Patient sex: M
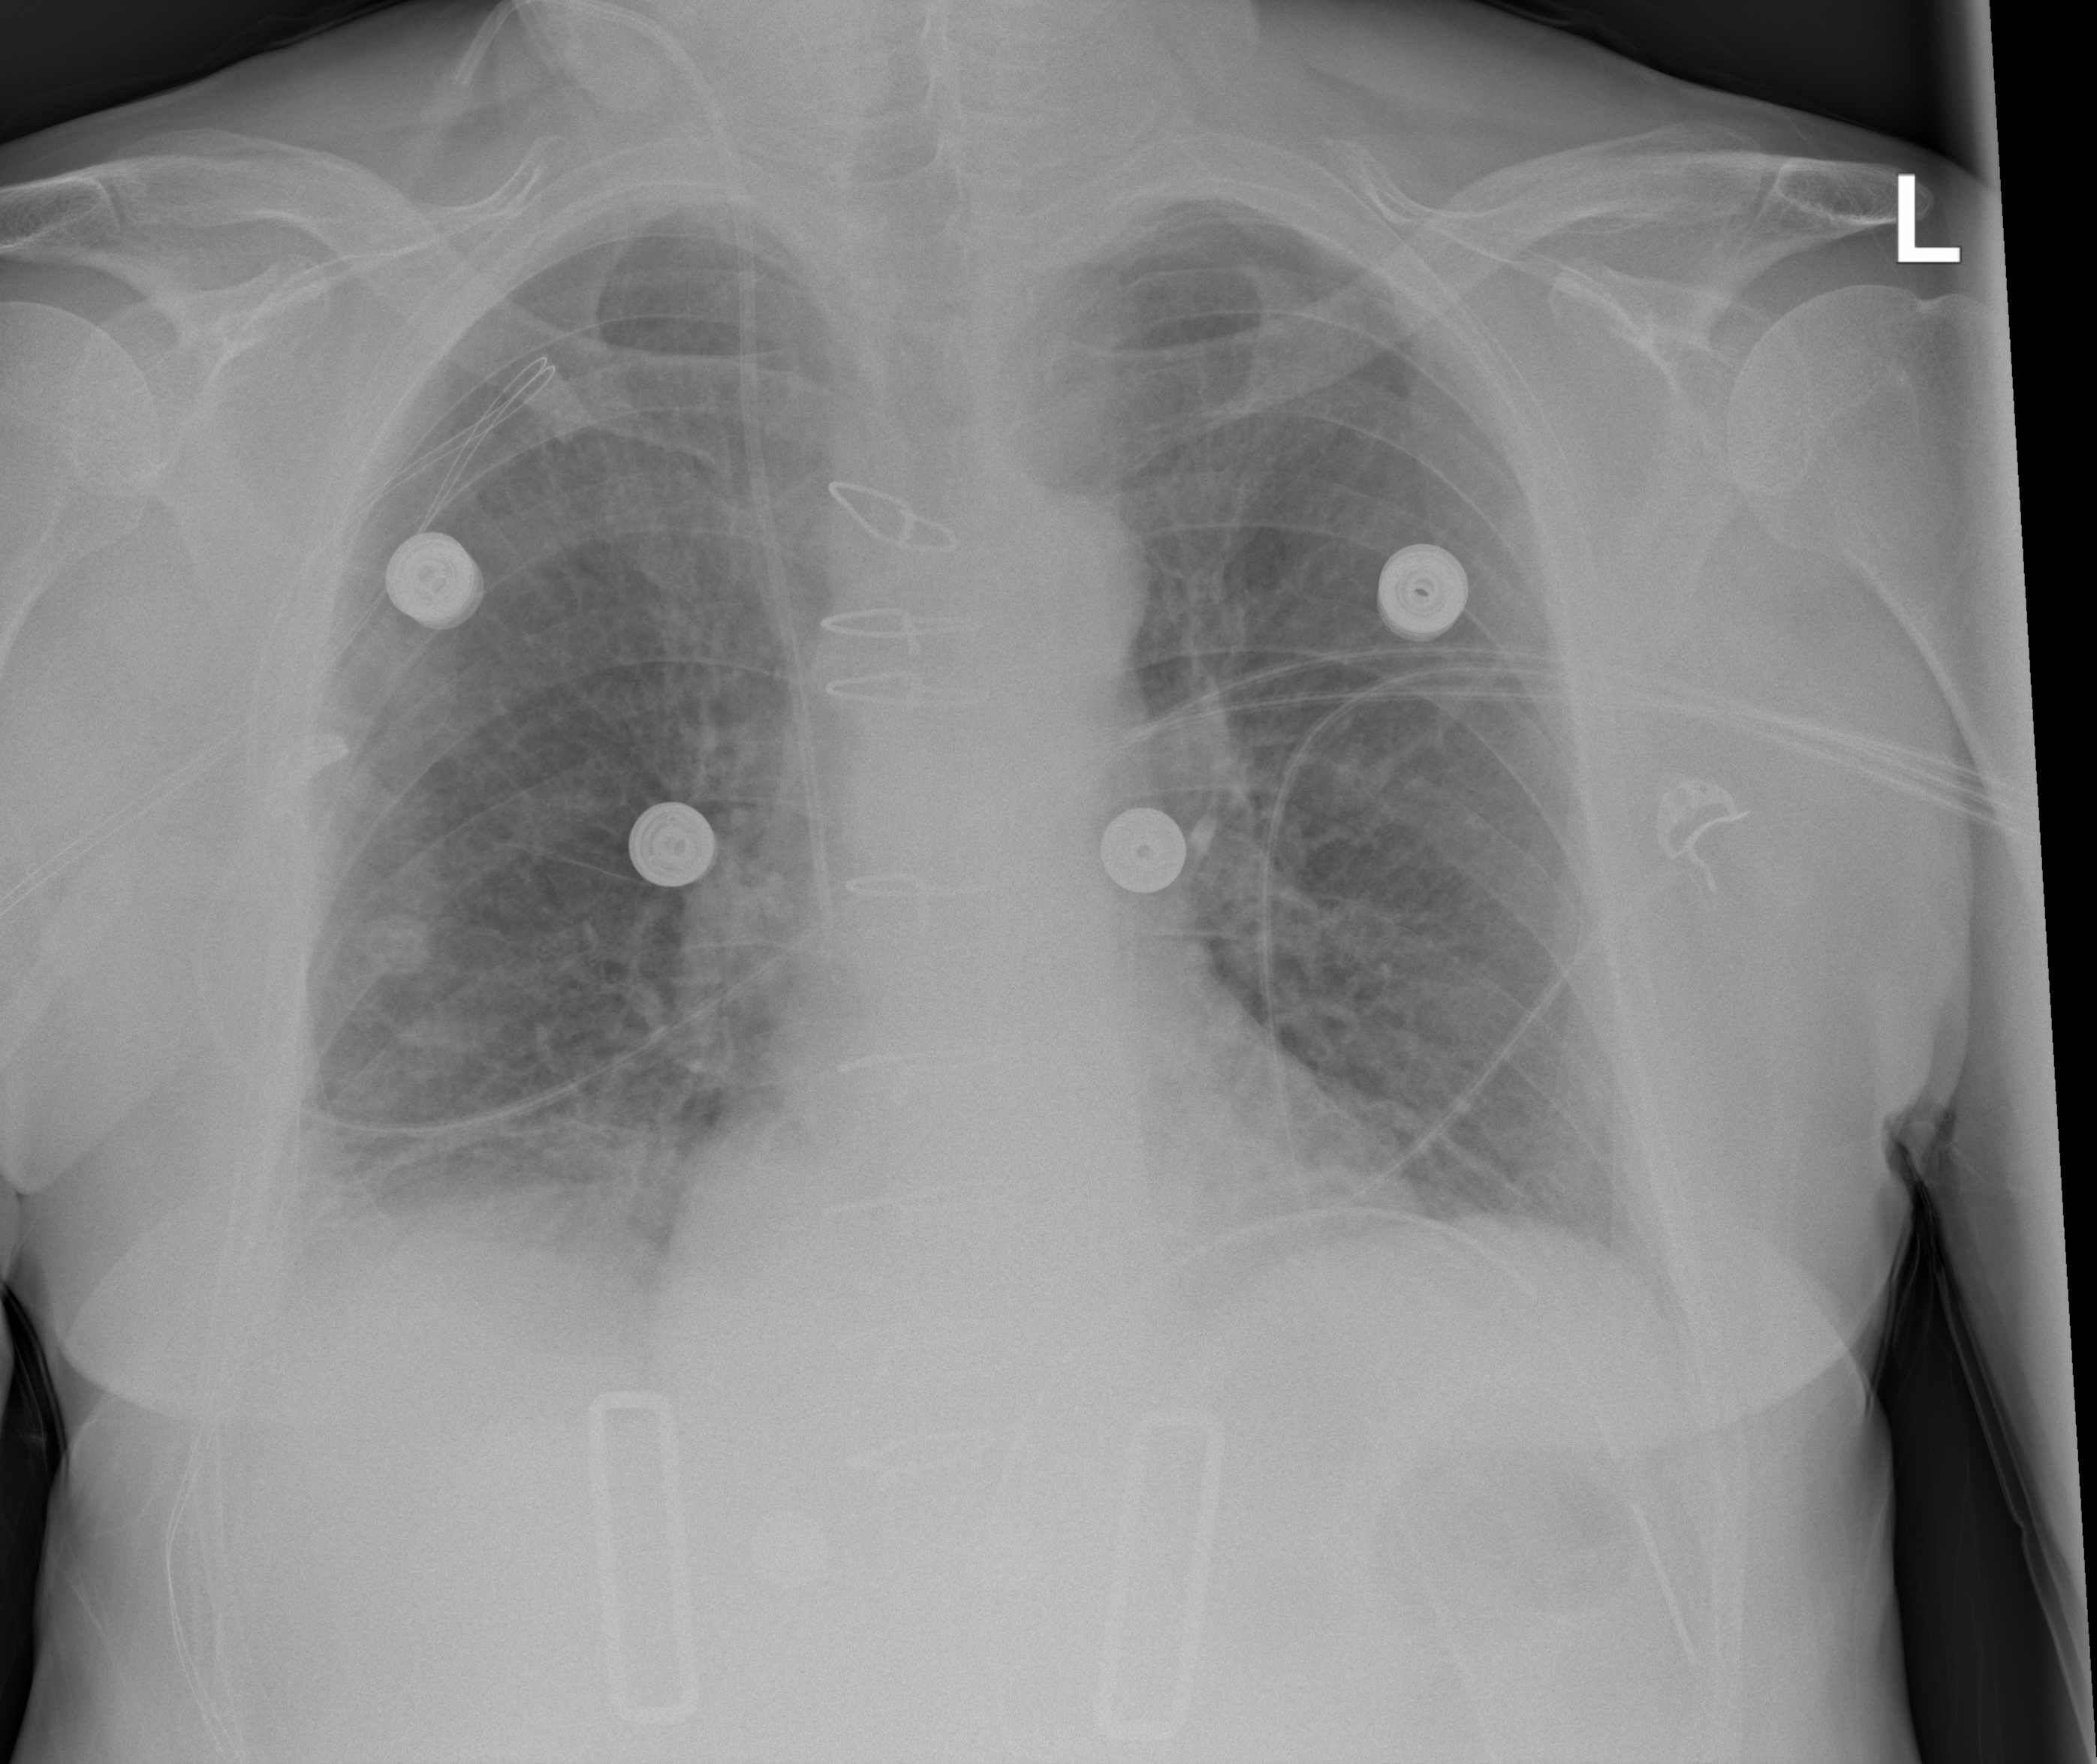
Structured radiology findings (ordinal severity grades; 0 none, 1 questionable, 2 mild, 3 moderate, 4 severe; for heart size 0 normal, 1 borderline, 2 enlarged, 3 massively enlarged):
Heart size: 1
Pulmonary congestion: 2
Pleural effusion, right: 2
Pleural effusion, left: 0
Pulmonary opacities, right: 0
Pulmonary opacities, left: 0
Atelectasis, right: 2
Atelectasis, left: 2